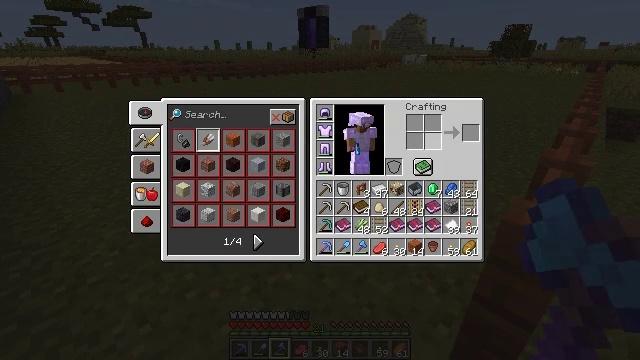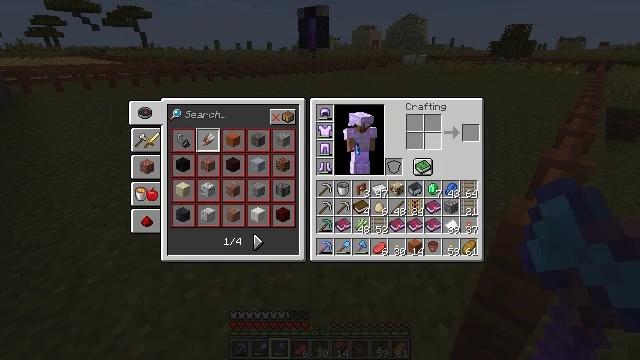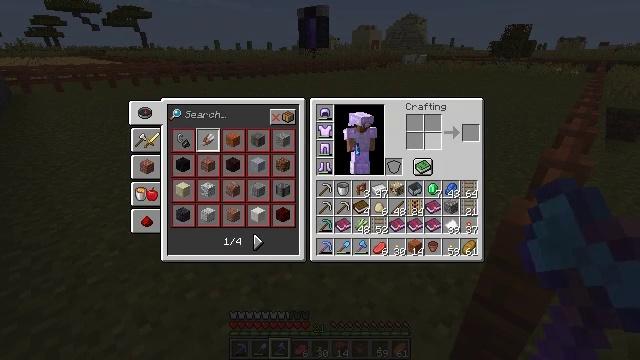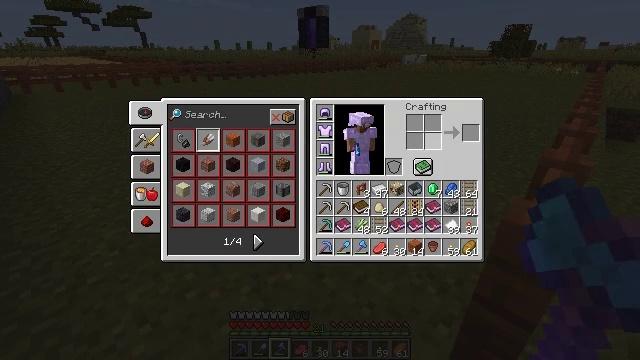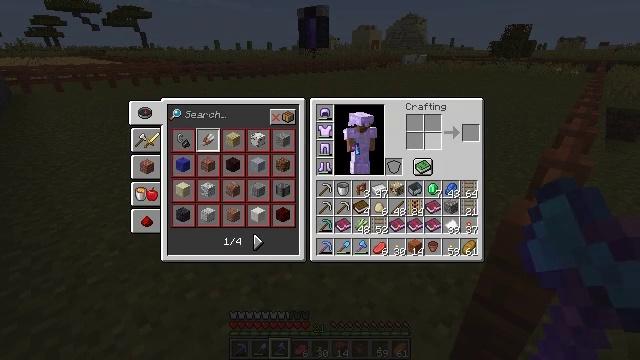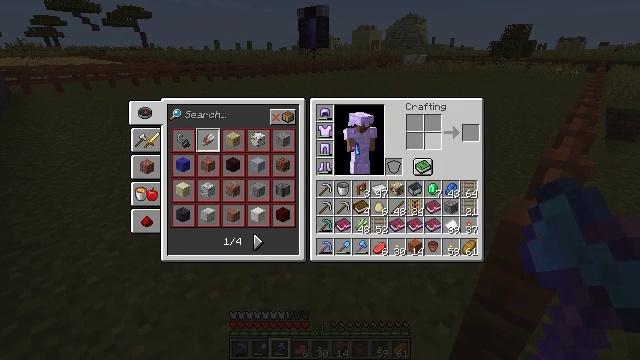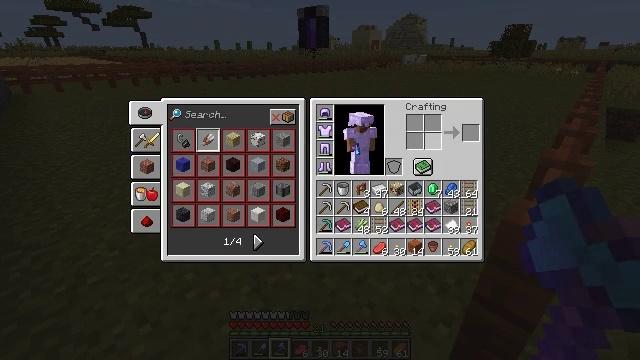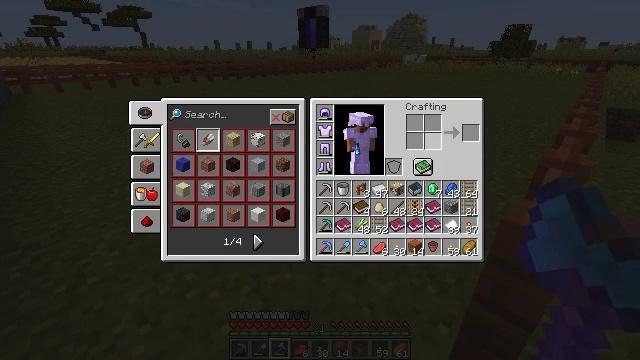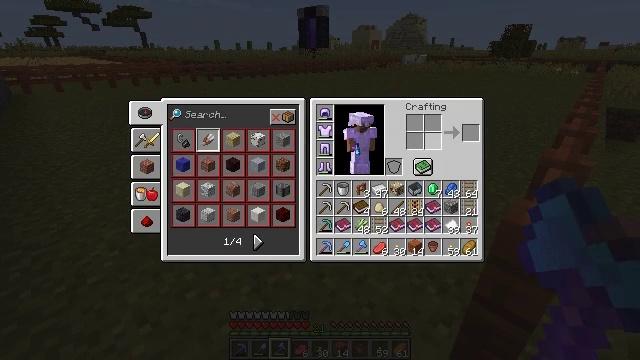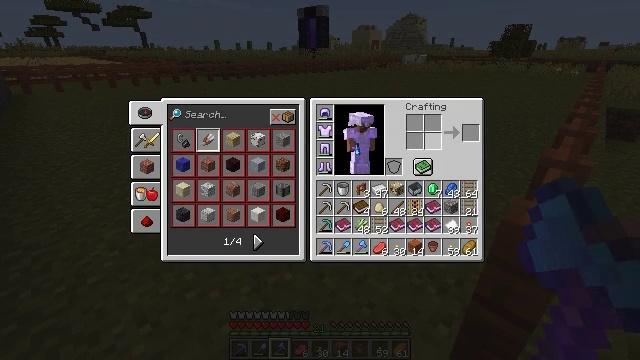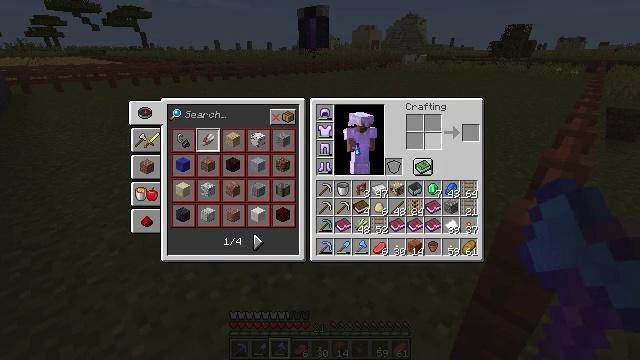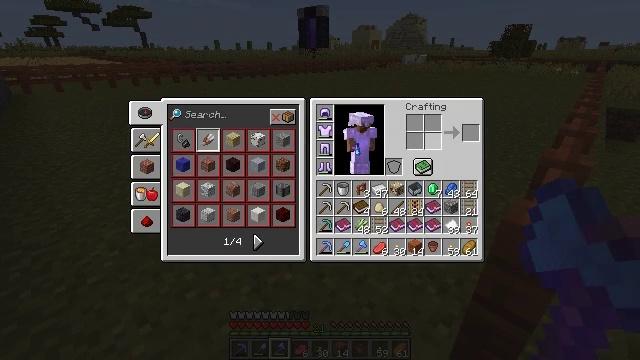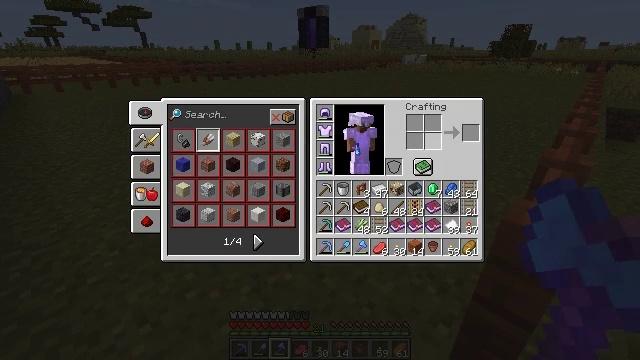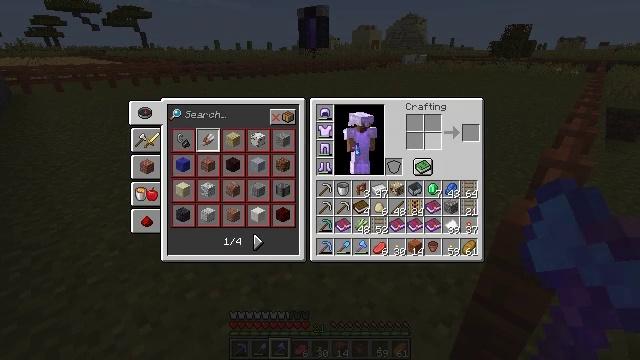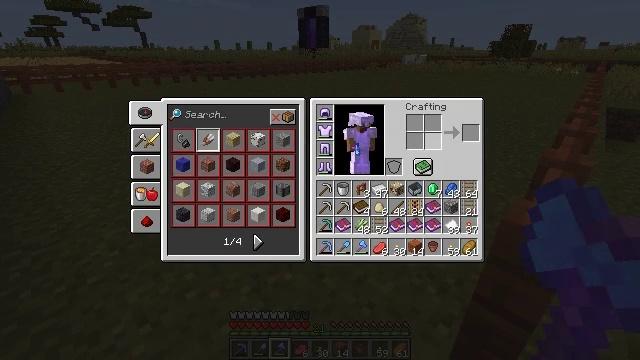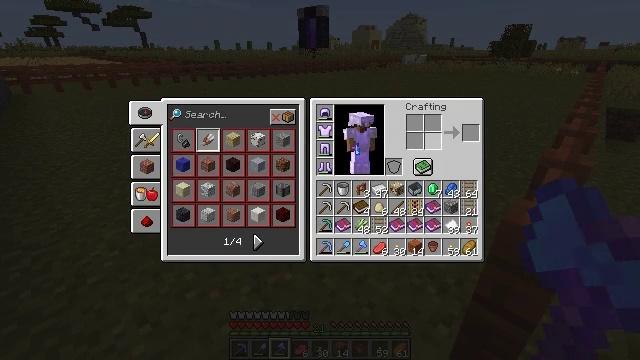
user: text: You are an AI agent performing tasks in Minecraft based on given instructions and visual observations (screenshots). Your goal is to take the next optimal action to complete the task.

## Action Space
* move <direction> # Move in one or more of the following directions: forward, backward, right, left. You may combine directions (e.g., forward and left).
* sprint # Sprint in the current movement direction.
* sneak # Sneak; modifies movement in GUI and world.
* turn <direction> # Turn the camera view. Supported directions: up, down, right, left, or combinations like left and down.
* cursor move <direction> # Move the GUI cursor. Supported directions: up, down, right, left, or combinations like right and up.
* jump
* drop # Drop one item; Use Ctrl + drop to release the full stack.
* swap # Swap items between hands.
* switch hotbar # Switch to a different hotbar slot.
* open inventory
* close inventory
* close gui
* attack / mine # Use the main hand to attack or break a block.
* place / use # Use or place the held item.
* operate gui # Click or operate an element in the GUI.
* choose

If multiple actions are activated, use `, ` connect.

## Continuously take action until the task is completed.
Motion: motion action
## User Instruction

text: Mine the acacia fence.
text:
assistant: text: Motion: no_op
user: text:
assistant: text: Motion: no_op
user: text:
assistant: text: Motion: no_op
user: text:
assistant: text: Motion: no_op
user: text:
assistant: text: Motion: no_op
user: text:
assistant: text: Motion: no_op
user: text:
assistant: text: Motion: no_op
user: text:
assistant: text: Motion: no_op
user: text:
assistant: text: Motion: no_op
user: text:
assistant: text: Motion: no_op
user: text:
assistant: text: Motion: no_op
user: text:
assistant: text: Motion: no_op
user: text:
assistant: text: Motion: no_op
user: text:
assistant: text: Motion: no_op
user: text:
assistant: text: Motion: no_op
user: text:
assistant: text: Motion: no_op
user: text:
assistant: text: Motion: no_op
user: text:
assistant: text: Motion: no_op
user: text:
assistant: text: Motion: no_op
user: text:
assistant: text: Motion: no_op
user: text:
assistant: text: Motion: no_op
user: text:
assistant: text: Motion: no_op
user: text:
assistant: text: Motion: no_op
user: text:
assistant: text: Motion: no_op
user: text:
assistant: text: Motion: no_op
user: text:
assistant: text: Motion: no_op
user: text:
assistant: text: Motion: no_op
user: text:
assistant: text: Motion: close gui
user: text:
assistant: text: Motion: turn left and down
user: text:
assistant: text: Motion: turn left and down